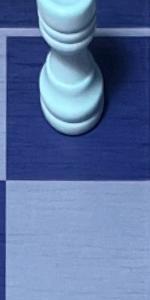
Label: Empty